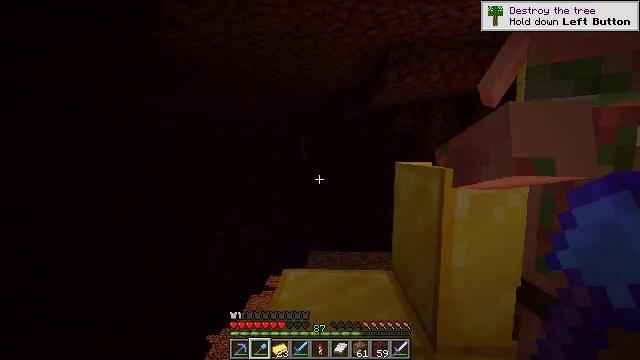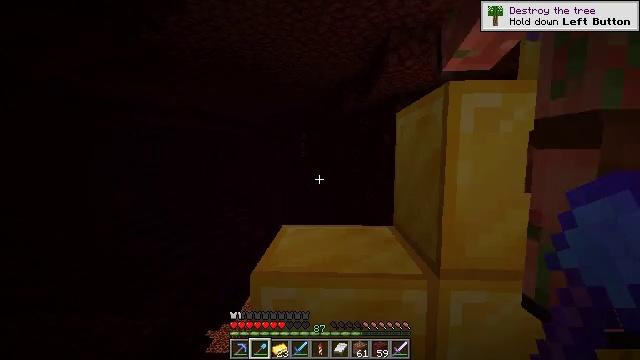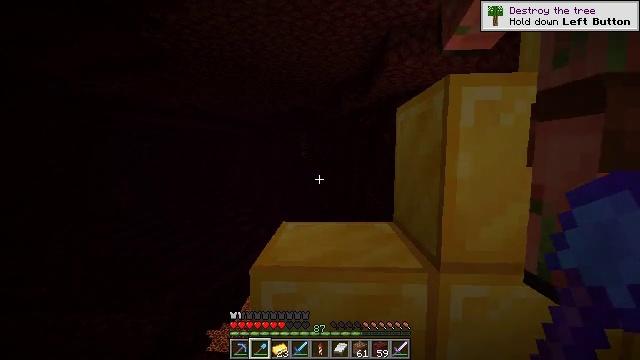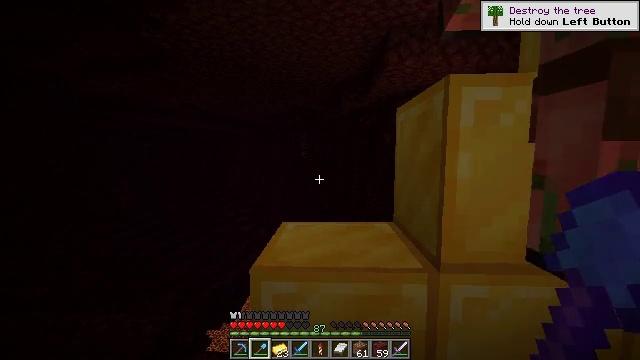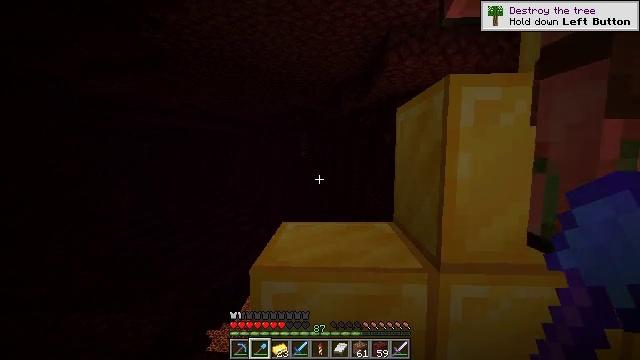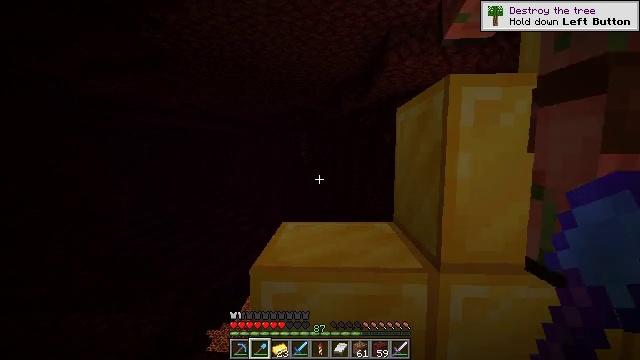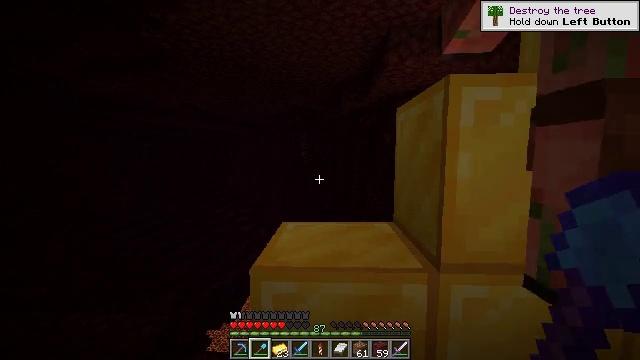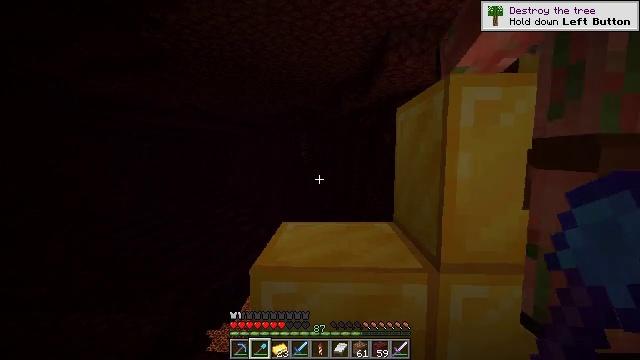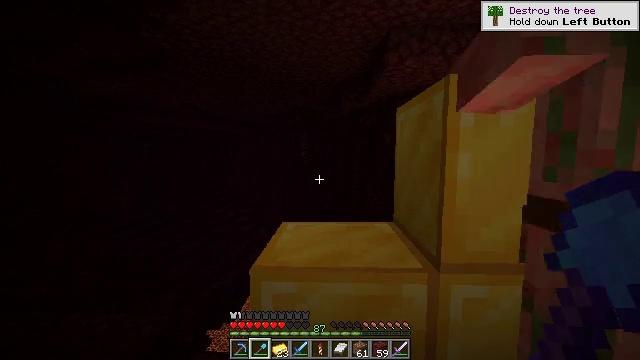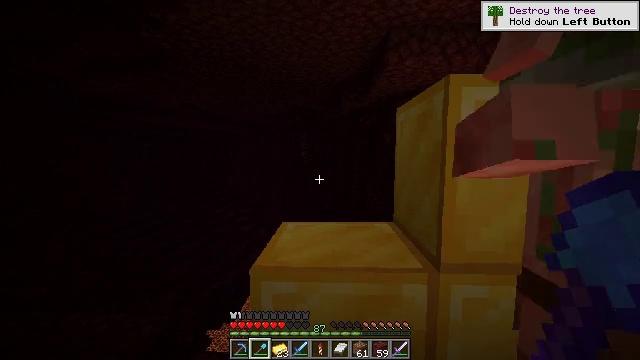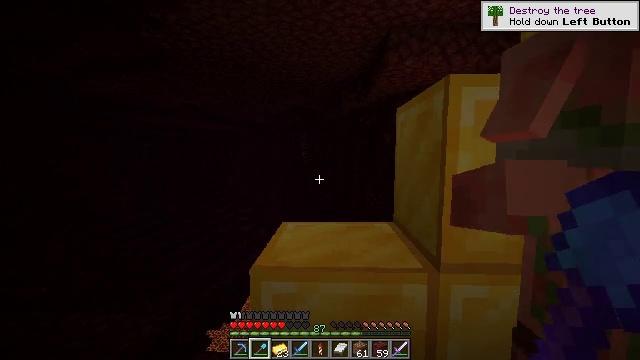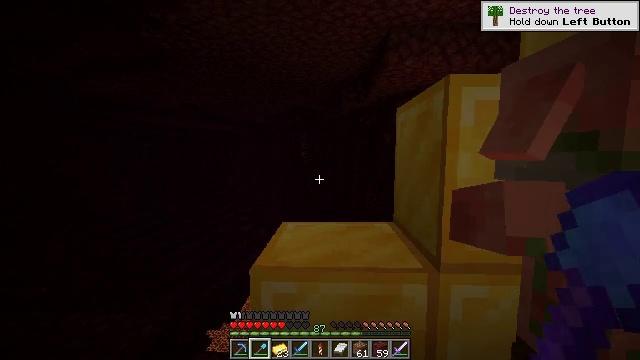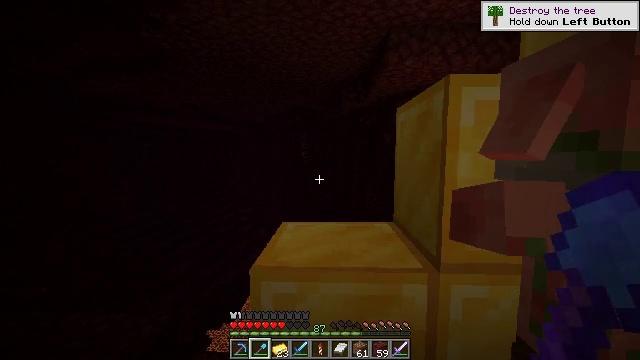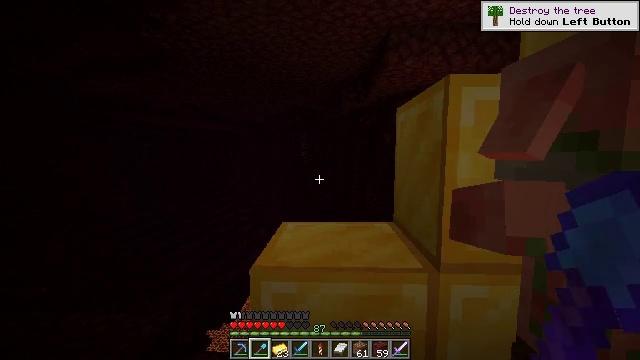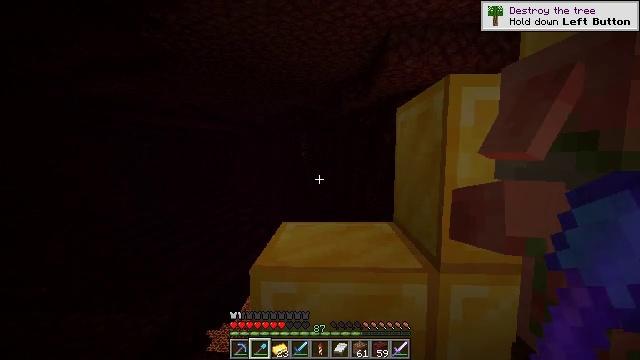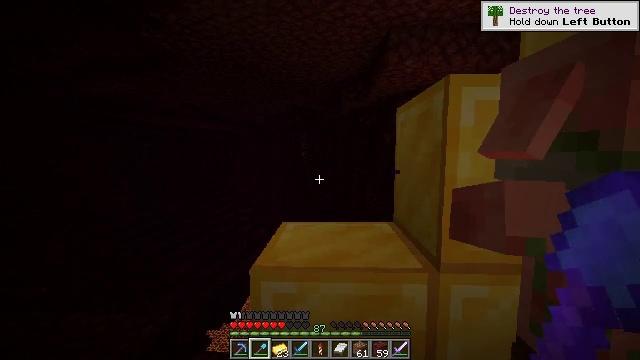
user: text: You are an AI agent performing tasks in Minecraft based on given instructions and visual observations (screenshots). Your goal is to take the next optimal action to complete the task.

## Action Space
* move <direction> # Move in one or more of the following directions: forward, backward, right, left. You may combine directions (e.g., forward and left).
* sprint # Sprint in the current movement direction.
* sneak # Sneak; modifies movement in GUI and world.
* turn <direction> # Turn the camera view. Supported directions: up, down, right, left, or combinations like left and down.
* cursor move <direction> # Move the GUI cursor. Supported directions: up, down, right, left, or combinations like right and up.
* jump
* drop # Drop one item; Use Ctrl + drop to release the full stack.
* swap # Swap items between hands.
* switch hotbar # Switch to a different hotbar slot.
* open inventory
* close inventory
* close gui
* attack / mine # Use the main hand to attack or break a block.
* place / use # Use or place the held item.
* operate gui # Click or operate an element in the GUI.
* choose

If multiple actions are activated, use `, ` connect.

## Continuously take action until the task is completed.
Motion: motion action
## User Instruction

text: Retrieve the beacon by mining.
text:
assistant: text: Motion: no_op
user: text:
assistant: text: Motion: no_op
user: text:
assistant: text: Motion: no_op
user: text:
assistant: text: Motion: no_op
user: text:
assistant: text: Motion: no_op
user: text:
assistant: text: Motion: no_op
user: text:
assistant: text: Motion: no_op
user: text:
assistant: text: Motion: no_op
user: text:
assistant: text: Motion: no_op
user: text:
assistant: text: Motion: no_op
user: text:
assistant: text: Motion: no_op
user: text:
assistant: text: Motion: no_op
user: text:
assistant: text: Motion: no_op
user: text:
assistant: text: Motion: no_op
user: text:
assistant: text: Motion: no_op
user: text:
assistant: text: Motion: no_op
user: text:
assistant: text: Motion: no_op
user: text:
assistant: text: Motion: no_op
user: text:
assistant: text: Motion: no_op
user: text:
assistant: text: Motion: no_op
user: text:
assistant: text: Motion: no_op
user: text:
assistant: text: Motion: no_op
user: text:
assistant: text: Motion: no_op
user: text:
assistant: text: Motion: move forward
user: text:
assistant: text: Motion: move forward
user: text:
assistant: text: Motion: move forward
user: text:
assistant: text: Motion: move forward, turn down, jump
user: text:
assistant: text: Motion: move forward, turn right and down, jump
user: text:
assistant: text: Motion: move forward, turn right and down, jump
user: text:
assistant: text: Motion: move forward, turn right, jump